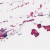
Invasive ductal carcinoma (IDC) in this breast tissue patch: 0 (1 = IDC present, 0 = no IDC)